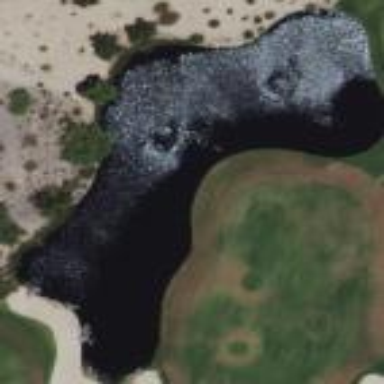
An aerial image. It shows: Water hazard in golf course. The hazard is natural water feature.